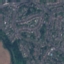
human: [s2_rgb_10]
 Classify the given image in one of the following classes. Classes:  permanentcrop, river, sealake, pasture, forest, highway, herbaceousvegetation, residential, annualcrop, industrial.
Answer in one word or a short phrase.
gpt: Residential